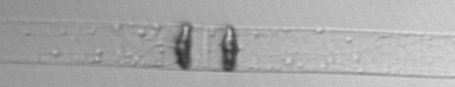
Label: Dactyliosolen_blavyanus